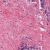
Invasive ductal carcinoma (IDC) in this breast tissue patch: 0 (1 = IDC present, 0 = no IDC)